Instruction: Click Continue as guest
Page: checkout
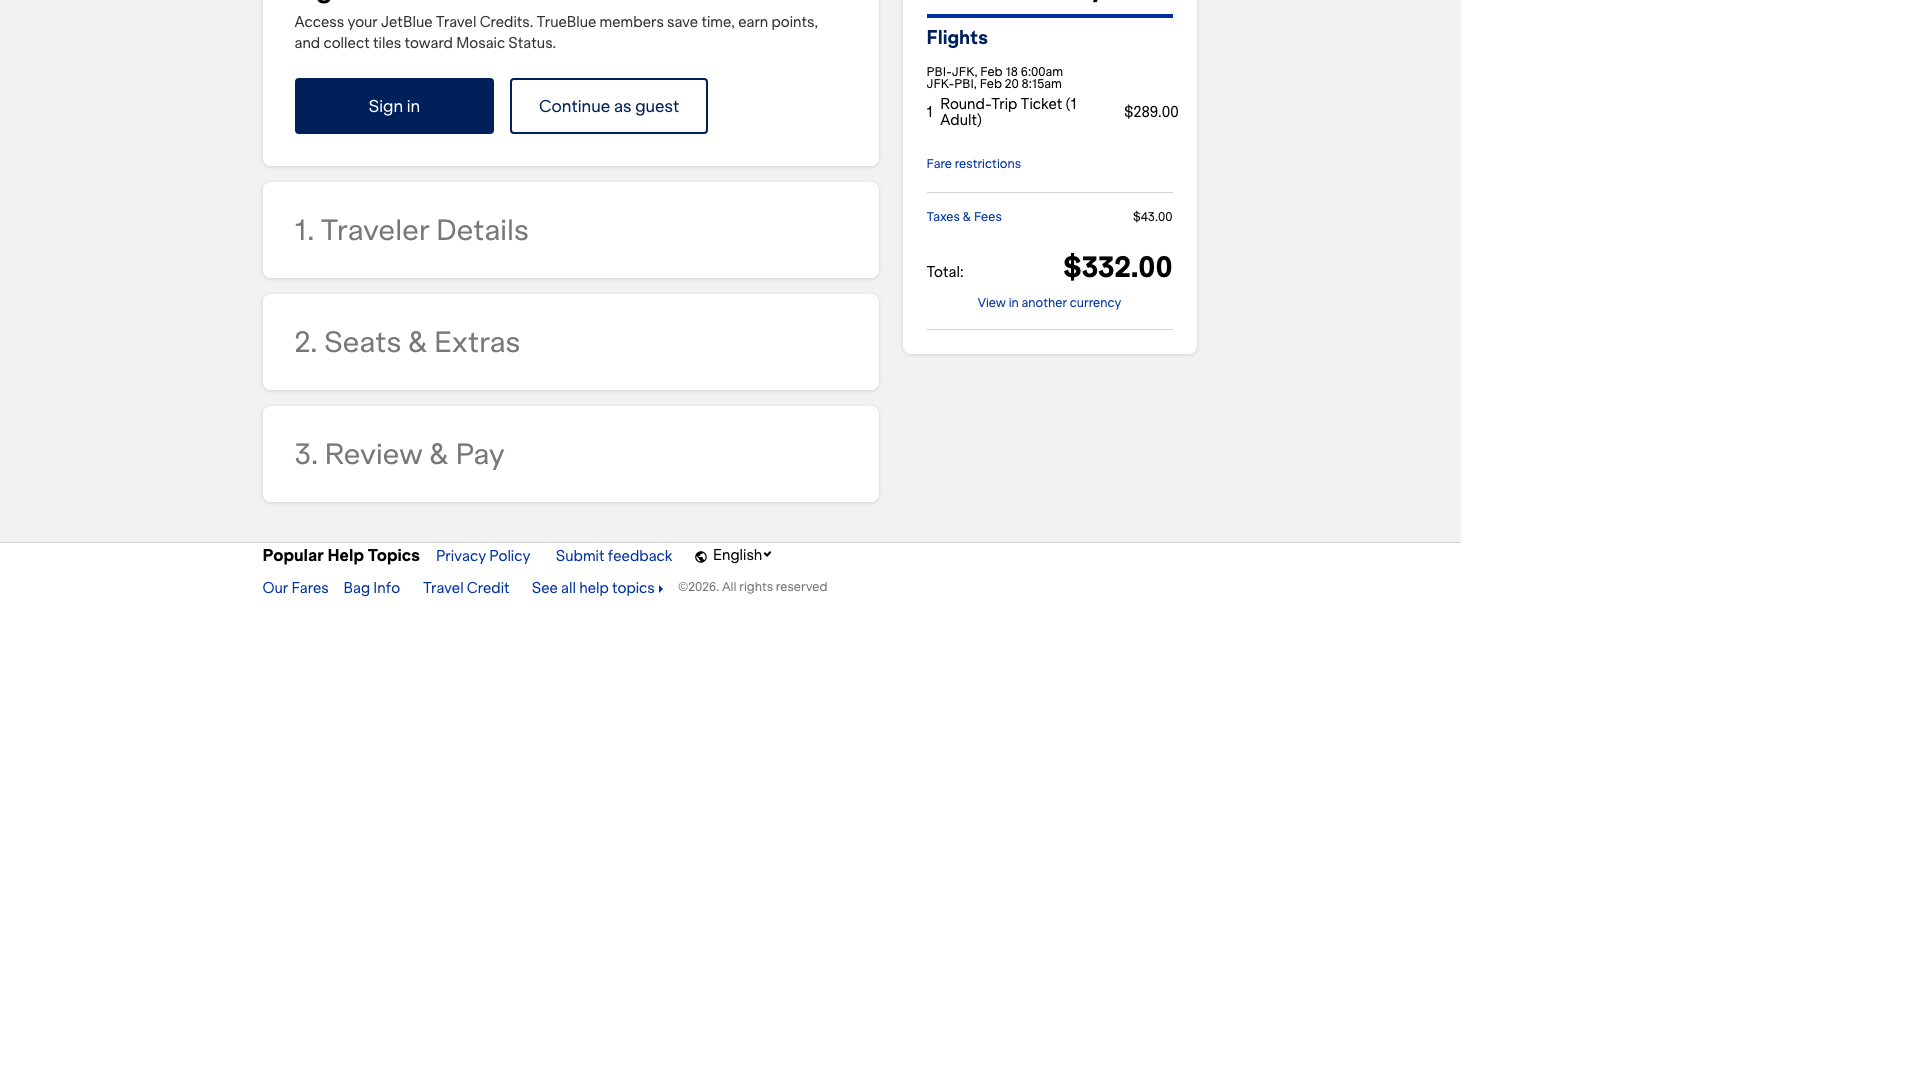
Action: click